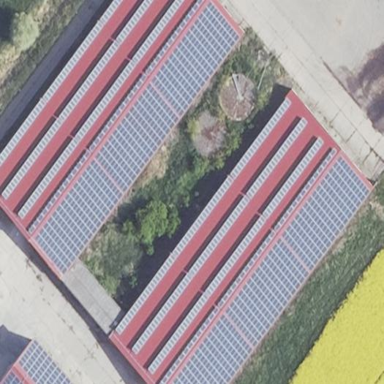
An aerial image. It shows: Building equipped with small solar photovoltaic panel for generating electricity.